【题型】解答题　【知识点】立体几何　【难度】medium
在$\text{Rt}\triangle ABC$中，$\angle C=90^\circ$，$BC=3$，$AC=6$，$D,E$分别是$AC,AB$上的点，满足$DE\parallel BC$且$AD=2CD$，将$\triangle ADE$沿$DE$折起到$\triangle A_1DE$的位置，使$A_1C\perp CD$，$M$是$A_1D$的中点，如图所示。

(1) 求证：$A_1C \perp$ 平面$BCDE$；

(2) 求$CM$与平面$A_1BE$所成角的大小；

(3) 在线段$A_1C$上是否存在点$N$，使平面$NDB$与平面$A_1BE$成角余弦值为$\frac{\sqrt{6}}{4}$？若存在，求出$CN$的长度；若不存在，请说明理由。
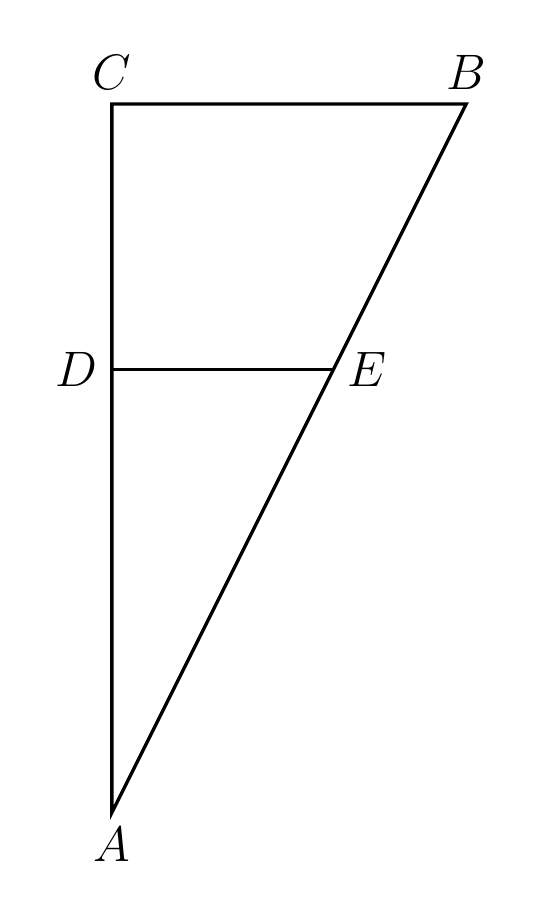
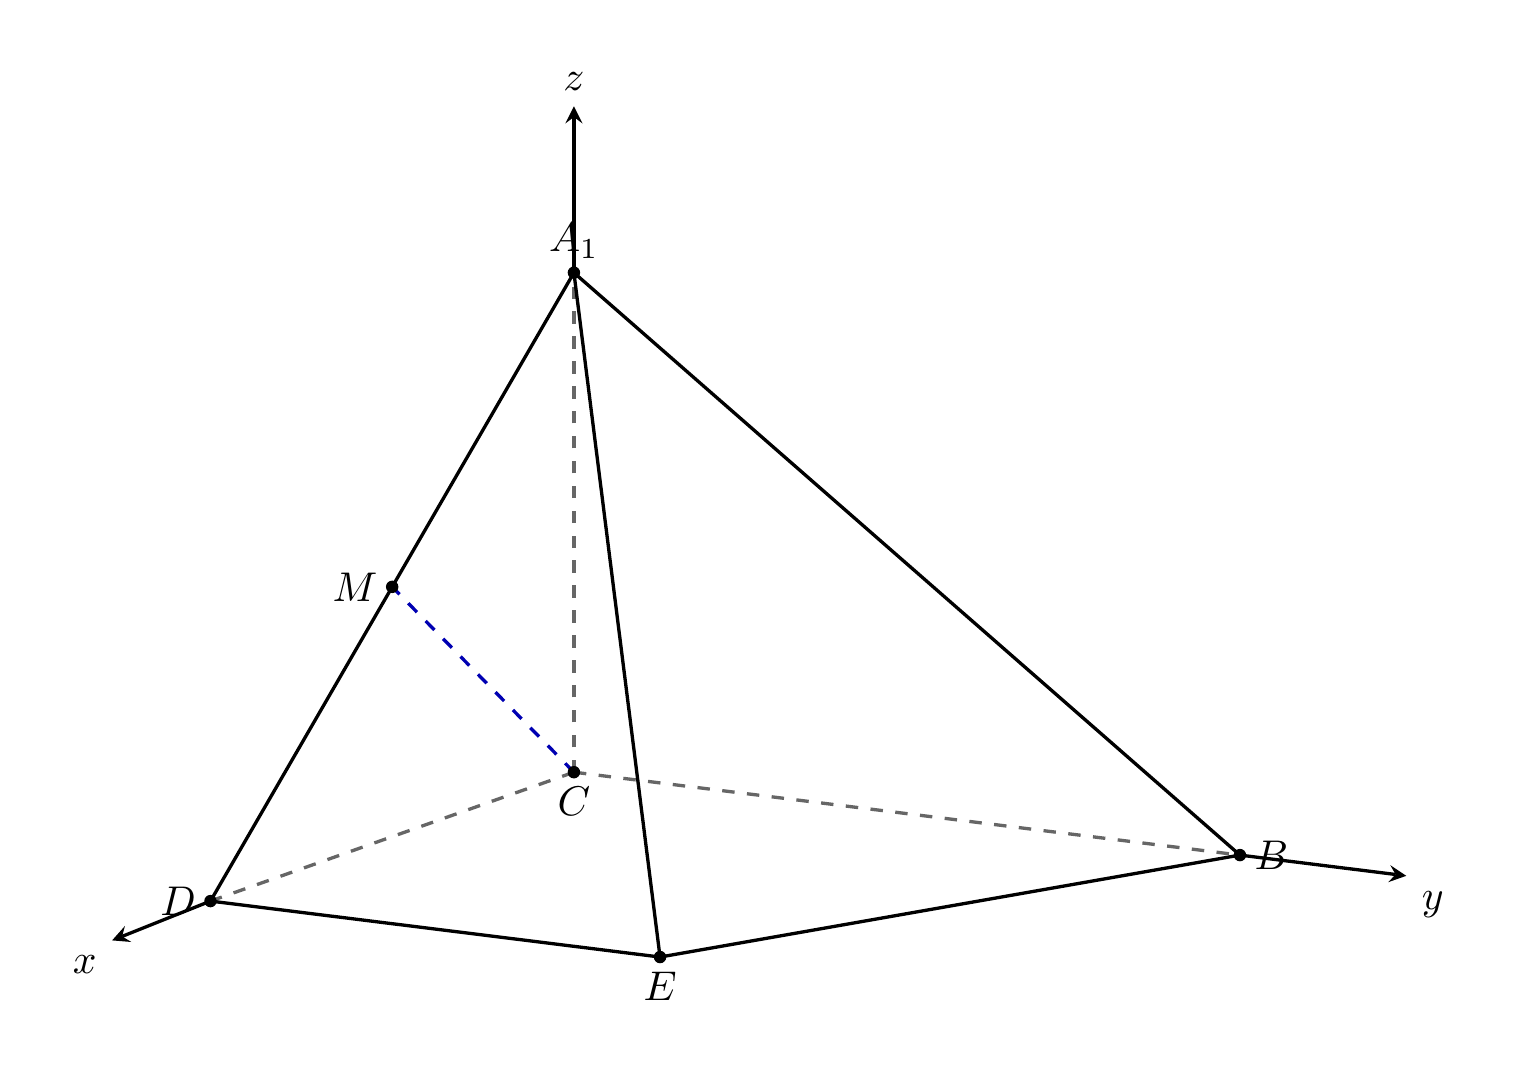
【解答】
【答案】(1)证明见解析
(2)$\dfrac{\pi}{4}$
(3)存在；$CN$的长度为$0$

【分析】(1) 通过证明$DE \perp A_1C$、$A_1C \perp CD$证得$A_1C \perp$平面$BCDE$。
(2) 建立空间直角坐标系，利用向量法求得$CM$与平面$A_1BE$所成角的大小。
(3) 假设在线段$A_1C$上存在点$N(0,0,t)$符合题意，根据平面$NDB$与平面$A_1BE$成角余弦值列方程，由此求得$t$，进而求得$CN$。

【详解】(1) 因为在$\text{Rt}\triangle ABC$中，$\angle C=90^\circ$，$DE \parallel BC$，
所以$DE \perp CD$，$DE \perp AD$，则折叠后，$DE \perp A_1D$，
又$A_1D \cap CD = D$，$A_1D, CD \subset$平面$A_1CD$，
所以$DE \perp$平面$A_1CD$，$A_1C \subset$平面$A_1CD$，所以$DE \perp A_1C$，
又已知$A_1C \perp CD$，$CD \cap DE = D$且都在面$BCDE$内，所以$A_1C \perp$平面$BCDE$；

---

(2) 由(1)知，以$CD$为$x$轴，$CB$为$y$轴，$CA_1$为$z$轴，建立空间直角坐标系$C-xyz$，

因为$AD=2CD$，故$DE=\dfrac{2}{3}BC=2$，
由几何关系可知，$CD=2$，$A_1D=4$，$A_1C=2\sqrt{3}$，
故$C(0,0,0)$，$D(2,0,0)$，$E(2,2,0)$，$B(0,3,0)$，$A_1(0,0,2\sqrt{3})$，$M(1,0,\sqrt{3})$，
$\overrightarrow{CM}=(1,0,\sqrt{3})$，$\overrightarrow{A_1B}=(0,3,-2\sqrt{3})$，$\overrightarrow{A_1E}=(2,2,-2\sqrt{3})$，

设平面$A_1BE$的法向量为$\vec{n}=(x,y,z)$，则
\[
\begin{cases}
\vec{n} \cdot \overrightarrow{A_1B}=0 \\
\vec{n} \cdot \overrightarrow{A_1E}=0
\end{cases}
\implies
\begin{cases}
3y - 2\sqrt{3}z = 0 \\
2x + 2y - 2\sqrt{3}z = 0
\end{cases},
\]
不妨令$y=2$，则$z=\sqrt{3}$，$x=1$，故平面$A_1BE$的一个法向量为$\vec{n}=(1,2,\sqrt{3})$，

设$CM$与平面$A_1BE$所成角的大小为$\theta$，
则有
\[
\sin\theta = |\cos\langle \overrightarrow{CM}, \vec{n} \rangle| = \frac{|\overrightarrow{CM} \cdot \vec{n}|}{|\overrightarrow{CM}| \cdot |\vec{n}|}
= \frac{4}{2 \times 2\sqrt{2}} = \frac{\sqrt{2}}{2},
\]
所以$\theta = \dfrac{\pi}{4}$，
即$CM$与平面$A_1BE$所成角的大小为$\dfrac{\pi}{4}$；

---

(3) 假设在线段$A_1C$上存在点$N$，使平面$NDB$与平面$A_1BE$成角余弦值为$\dfrac{\sqrt{6}}{4}$，
在空间直角坐标系中，设$N(0,0,t)$，其中$0 \leq t \leq 2\sqrt{3}$，则$\overrightarrow{NB}=(0,3,-t)$，$\overrightarrow{BD}=(2,-3,0)$，

设平面$NDB$的法向量为$\vec{m}=(x_0,y_0,z_0)$，则有
\[
\begin{cases}
\vec{m} \cdot \overrightarrow{NB}=0 \\
\vec{m} \cdot \overrightarrow{BD}=0
\end{cases}
\implies
\begin{cases}
3y_0 - tz_0 = 0 \\
2x_0 - 3y_0 = 0
\end{cases},
\]
不妨令$y_0=2t$，则$x_0=3t$，$z_0=6$，故平面$NDB$的法向量为$\vec{m}=(3t,2t,6)$，

由(2)知平面$A_1BE$的一个法向量为$\vec{n}=(1,2,\sqrt{3})$，
若平面$NDB$与平面$A_1BE$成角余弦值为$\dfrac{\sqrt{6}}{4}$，
则满足
\[
|\cos\langle \vec{m}, \vec{n} \rangle| = \frac{|\vec{m} \cdot \vec{n}|}{|\vec{m}| \cdot |\vec{n}|}
= \frac{|3t + 4t + 6\sqrt{3}|}{2\sqrt{2} \times \sqrt{9t^2 + 4t^2 + 36}} = \frac{\sqrt{6}}{4},
\]

化简得$10t^2 + 84\sqrt{3}t = 0$，解得$t=0$或$-\dfrac{42\sqrt{3}}{5}$（舍去），即$N$与$C$重合，$CN=0$，

故在线段$A_1C$上存在这样的点$N$，使平面$NDB$与平面$A_1BE$成角余弦值为$\dfrac{\sqrt{6}}{4}$，
此时$CN$的长度为$0$。
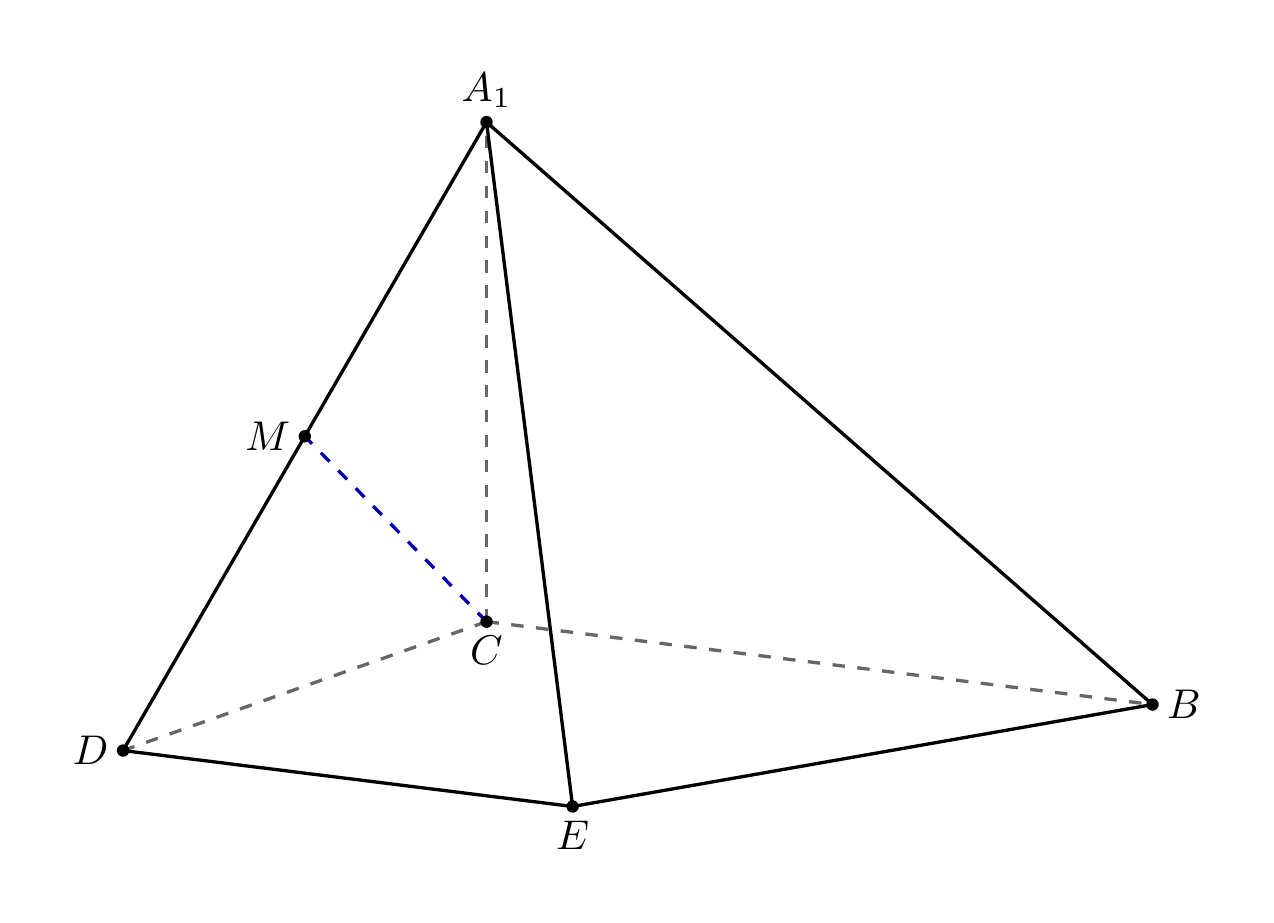